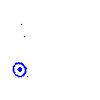
Particle: pion